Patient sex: M
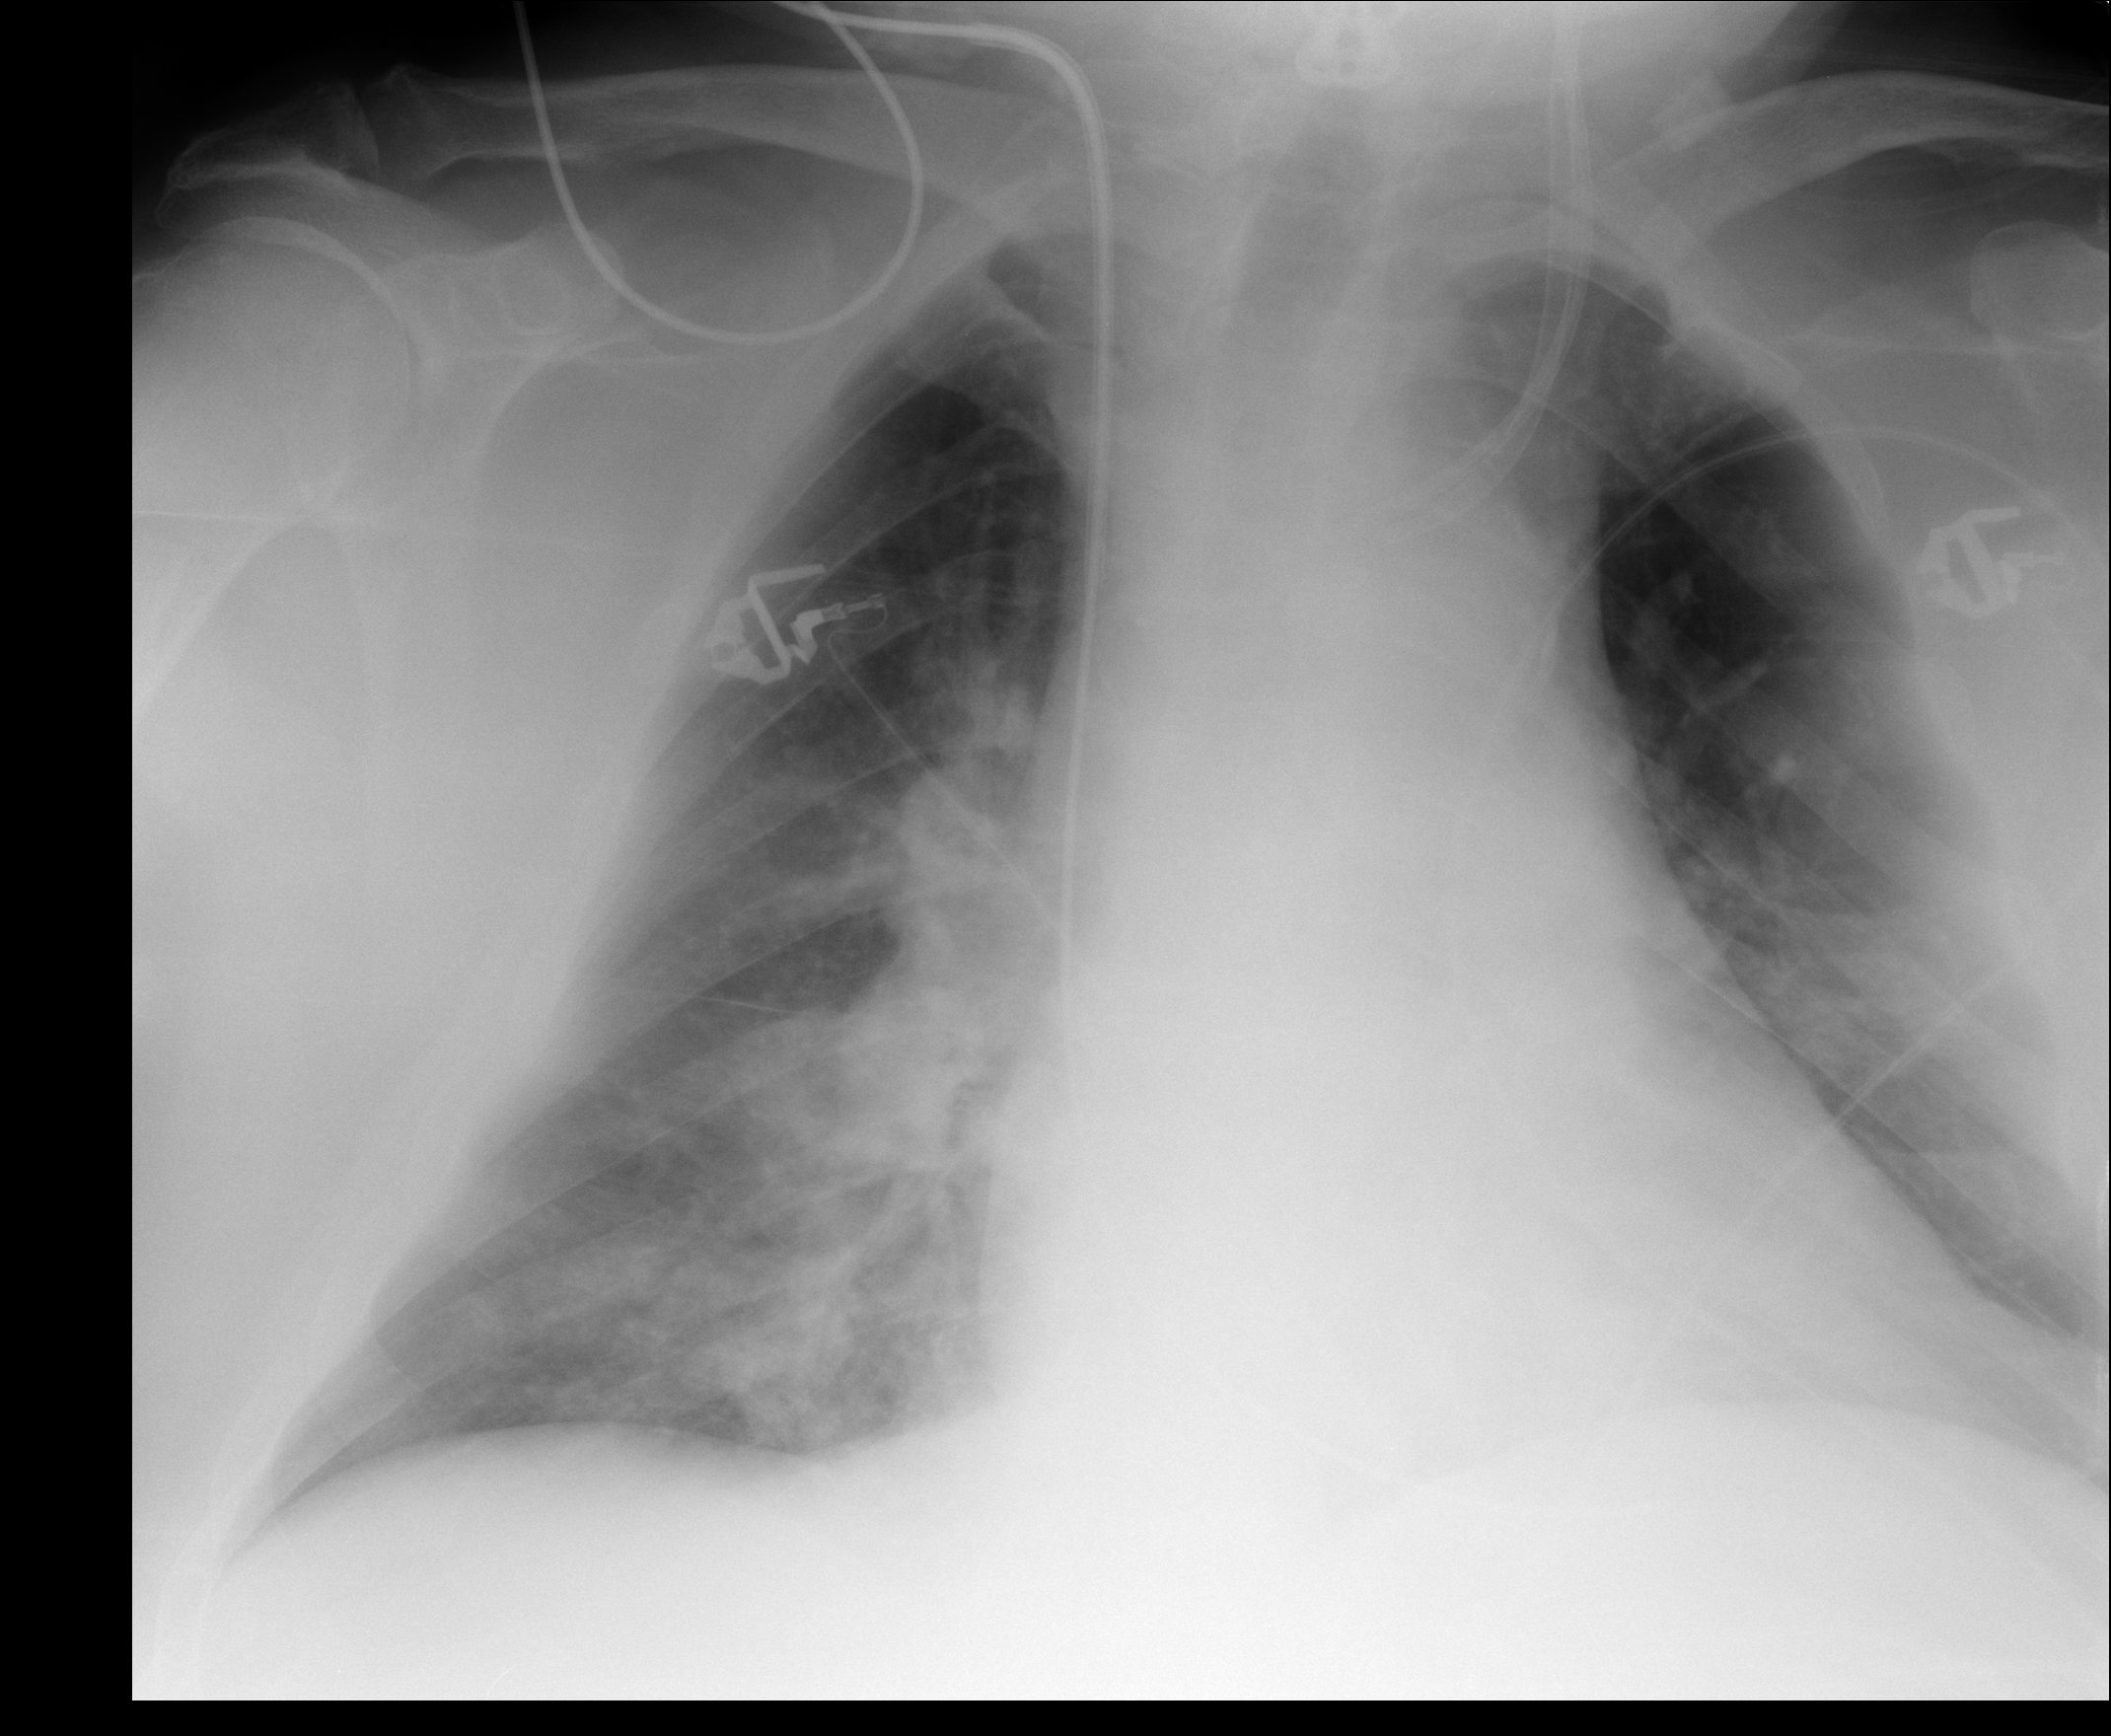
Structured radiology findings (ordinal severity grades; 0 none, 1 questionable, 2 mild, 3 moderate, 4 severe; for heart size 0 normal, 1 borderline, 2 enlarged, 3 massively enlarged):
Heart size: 2
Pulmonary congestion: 2
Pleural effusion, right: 0
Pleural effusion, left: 0
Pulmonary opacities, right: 3
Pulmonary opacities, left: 2
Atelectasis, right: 2
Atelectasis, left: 2